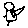
Label: bird